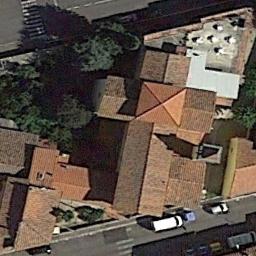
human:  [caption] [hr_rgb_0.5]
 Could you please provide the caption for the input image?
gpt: The church with red roof is next to some buildings with a road passed by .

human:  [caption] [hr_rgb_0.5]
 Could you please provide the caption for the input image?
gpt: This is a church, Beside the road .

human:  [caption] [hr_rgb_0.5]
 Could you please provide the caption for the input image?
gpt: The church with a square pointed roof and the rest of the church has an orange cross-shaped roof .

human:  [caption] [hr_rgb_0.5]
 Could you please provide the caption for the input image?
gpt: A tan cross-shaped roof with a pyramid-shaped church on the main house, Surrounded by buildings, Trees, Roads and cars .

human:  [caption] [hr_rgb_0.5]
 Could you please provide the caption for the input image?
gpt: A church with an orange cross structure beside some orange buildings by the roadside .